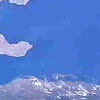
Label: water